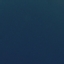
Label: SeaLake